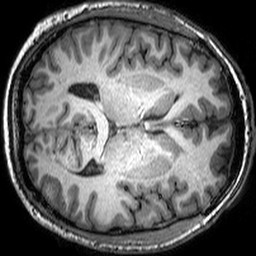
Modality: T1w
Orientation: axial
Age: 41
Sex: male